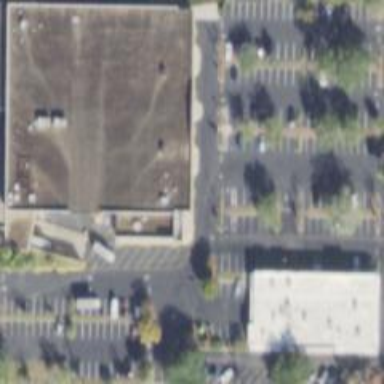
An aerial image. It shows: Parking space is available.